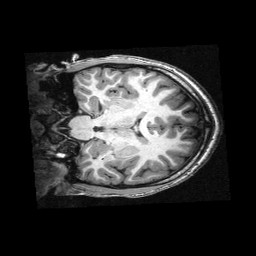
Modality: T1w
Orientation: coronal
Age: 12
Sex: male
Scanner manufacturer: siemens
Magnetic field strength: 3 T
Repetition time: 2.3 s
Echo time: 0.00336 s